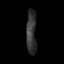
Tissue: skin
Cell type: Fibroblasts
Senescence score: 0.6866
Nuclear area (px): 435
Mean DAPI intensity: 52.046